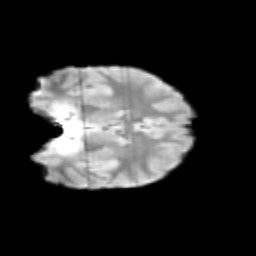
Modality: T2w
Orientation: coronal
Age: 9
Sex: female
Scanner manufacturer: siemens
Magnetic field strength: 3 T
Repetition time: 3.8 s
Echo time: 0.07 s